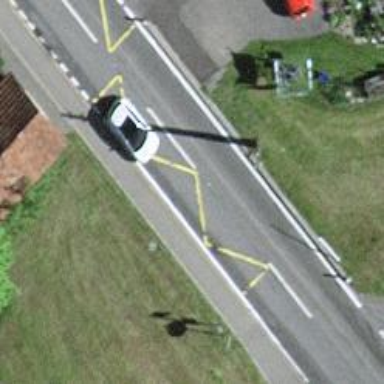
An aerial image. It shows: Bus stop with stop position for public transport.